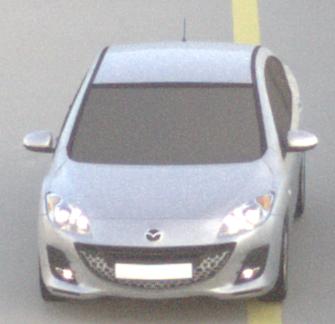
Make: Mazda
Model: 3 1.6
Detailed model: 3 (BL)
Model produced from: 2009/05
Model produced until: 2010/12
Doors: 5
Color: white
Road condition: dry road
Daytime: sunrise or sunset
Contrast: low contrast